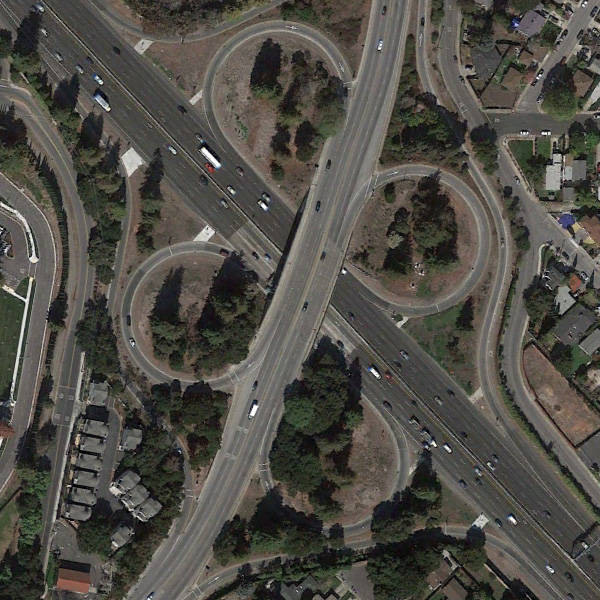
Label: Viaduct